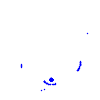
Particle: kaon